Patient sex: M
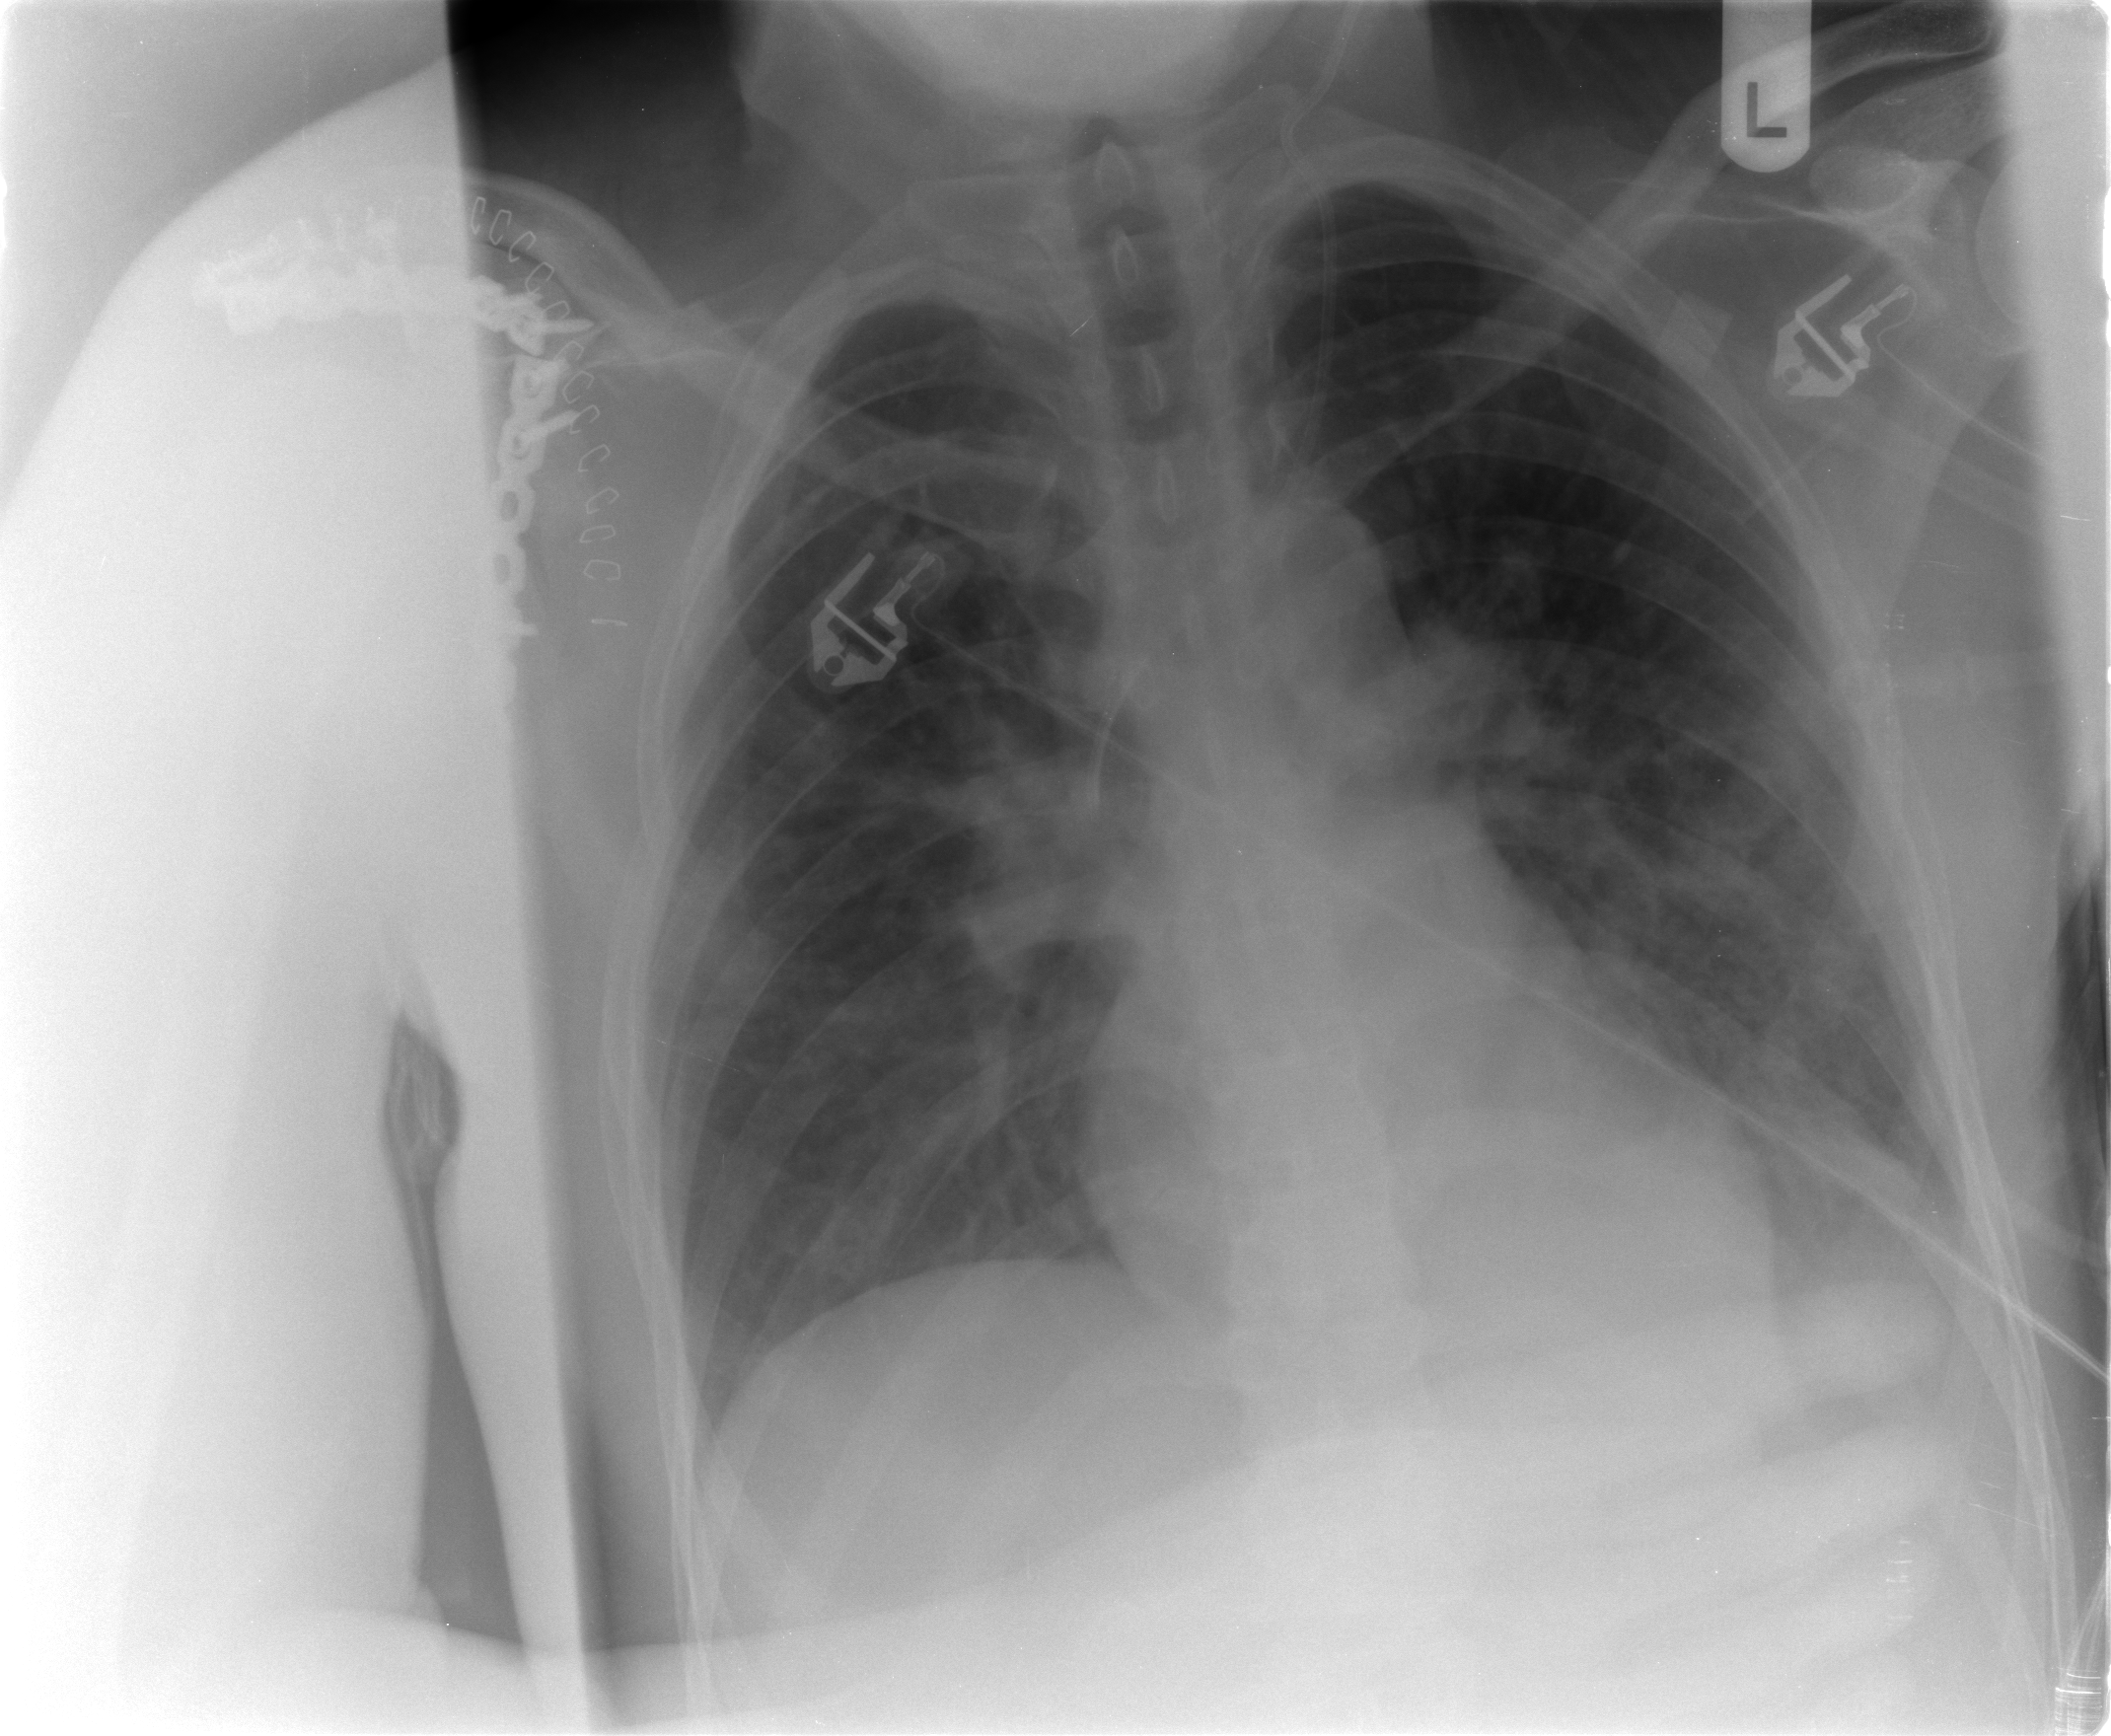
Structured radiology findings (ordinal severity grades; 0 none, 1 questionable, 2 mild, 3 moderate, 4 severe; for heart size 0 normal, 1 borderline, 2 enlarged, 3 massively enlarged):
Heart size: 0
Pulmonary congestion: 2
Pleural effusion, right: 0
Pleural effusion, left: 1
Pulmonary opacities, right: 2
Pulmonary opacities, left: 3
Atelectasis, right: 0
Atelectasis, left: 2